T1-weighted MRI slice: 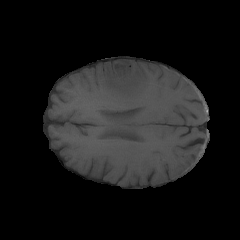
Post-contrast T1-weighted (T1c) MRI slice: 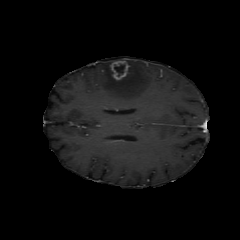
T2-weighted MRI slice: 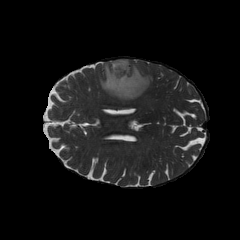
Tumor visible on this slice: yes